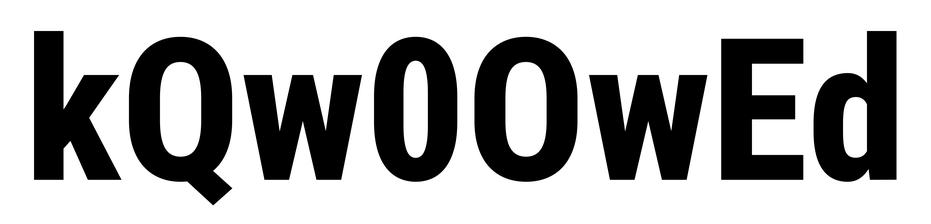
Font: Roboto_Condensed_ExtraBold